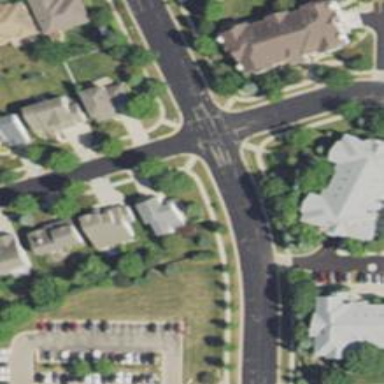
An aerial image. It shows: Footway with asphalt surface and crossing.